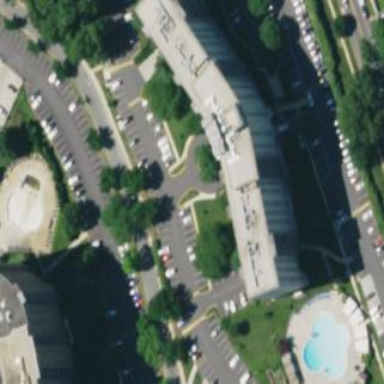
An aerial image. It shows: Image showing building with apartments.